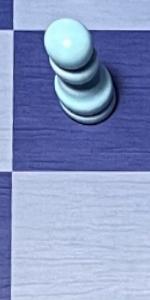
Label: Empty